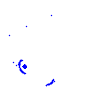
Particle: proton